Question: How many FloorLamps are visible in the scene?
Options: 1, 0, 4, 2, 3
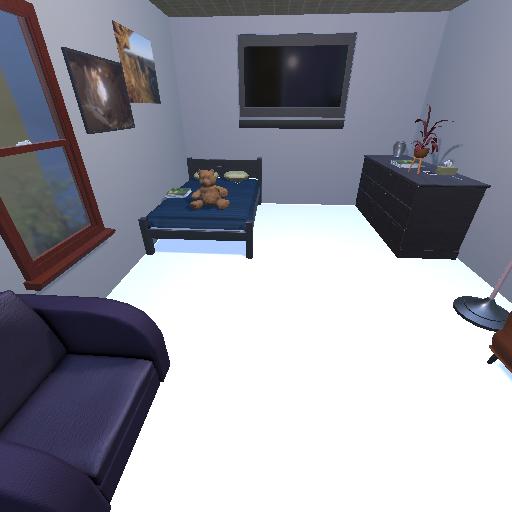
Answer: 1